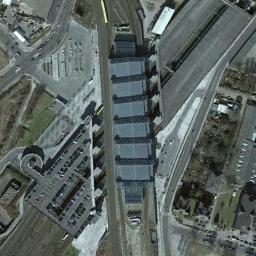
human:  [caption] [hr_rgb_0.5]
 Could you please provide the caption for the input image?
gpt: The railway station has some railways, a gray buildings and a crammed parking lot .

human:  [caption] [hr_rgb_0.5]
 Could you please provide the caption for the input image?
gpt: There is a fully equipped railway station in the suburbs .

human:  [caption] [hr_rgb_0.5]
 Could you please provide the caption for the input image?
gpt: There are many buildings beside the railway station .

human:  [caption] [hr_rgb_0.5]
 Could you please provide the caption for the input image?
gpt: The railway station is next to some buildings and the parking lot .

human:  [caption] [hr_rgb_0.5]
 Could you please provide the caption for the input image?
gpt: There are some green lawns beside the black railway station .